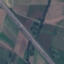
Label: Highway